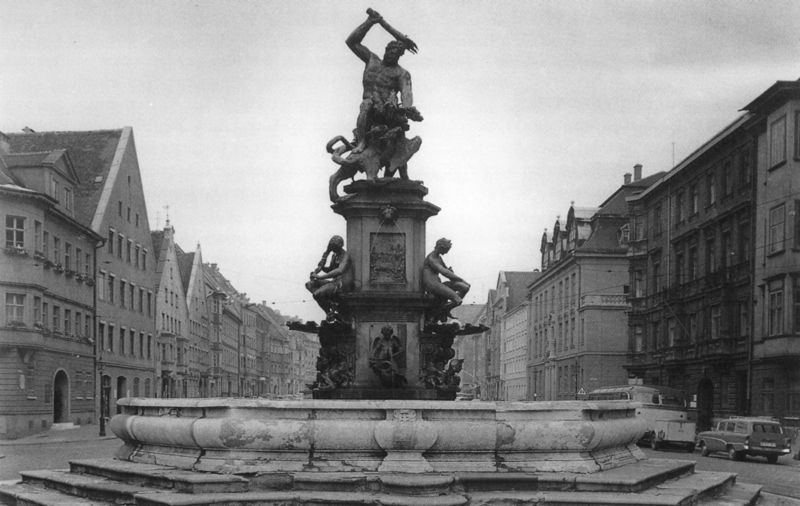
Titel: Herkulesbrunnen in Augsburg
Künstler: Adriaen de Vries
Standort: Augsburg (EU - D - B)
Schlagwörter: gott, himmel, kampf, mann, meer, frauen, sitzen, stadt, fenster, schwarz, strasse, haus, häuser, brunnen, bassin, bogen, fassaden, italien, türen, backen, dächer, platz, figuren, treppe, stufen, foto, fotografie, gauben, schwarz weiss, mythologie, skulpturen, löwen, götter, nymphen, etagen, löwe, töten, herkules, keule, schlagen, ungeheuer, wasserspeier, drachen, autos, prügel, bus, neptun, poseidon, häusser, meeresgott, römischer gott